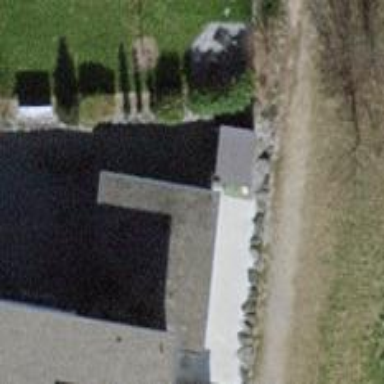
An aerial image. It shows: Garage.